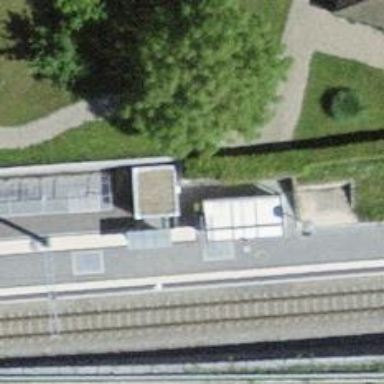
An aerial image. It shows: Halt on the railway.